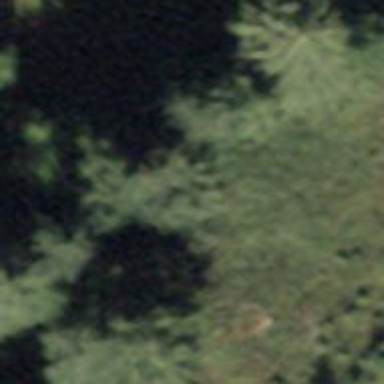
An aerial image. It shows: Patch of scrub vegetation.